Question: I added Tableview on xib file(you can see on image).tableview is loading well . But last cell is out of screen so when I Swipe Up last index is showing. When I get off my hand, last cell is not appear. I don't change any height of tableview . Why not fixed to my screen ?
I am using reveal menu like facebook in this project : <URL>
Also You can see problem on movie.
<URL>

viewcontroller.h
'''
@property(nonatomic,retain)IBOutlet UITableView * tableview;
'''
viewcontroller.m
'''
-(void)viewDidAppear:(BOOL)animated
{
self.tableview.backgroundColor=[UIColor colorWithRed:(28/255.0) green:(28/255.0) blue:(28/255.0) alpha:1];
[self.tableview setSeparatorColor:[UIColor blackColor]];
}
- (void)viewDidLoad
{
[super viewDidLoad];
if ([self respondsToSelector:@selector(edgesForExtendedLayout)])
self.edgesForExtendedLayout = UIRectEdgeNone;
}
#pragma mark -
#pragma mark - UITableViewDataSource
- (NSInteger)numberOfSectionsInTableView:(UITableView *)tableView {
return 2;
}
- (NSInteger)tableView:(UITableView *)tableView numberOfRowsInSection:(NSInteger)section
{
if (section==0)
{
return 5;
}
if (section==1)
{
return 3;
}
return 0;
}
- (UITableViewCell *)tableView:(UITableView *)tableView cellForRowAtIndexPath:(NSIndexPath *)indexPath
{
static NSString *CellIdentifier = @"Cell";
UITableViewCell *cell = [tableView dequeueReusableCellWithIdentifier:CellIdentifier];
if (cell == nil) {
cell = [[UITableViewCell alloc] initWithStyle:UITableViewCellStyleDefault reuseIdentifier:CellIdentifier];
}
cell.textLabel.text =@"exampleCell";
NSLog(@"cell.contentView.bounds.size.width %1.0f",cell.contentView.bounds.size.width);
return cell;
}
- (CGFloat)tableView:(UITableView *)tableView heightForHeaderInSection:(NSInteger)section
{
if(section == 1)
return 40;
return 0;
}
- (CGFloat)tableView:(UITableView *)tableView heightForRowAtIndexPath:(NSIndexPath *)indexPath
{
self.tableview.layer.cornerRadius = 10.0f;
tableView.layer.borderWidth = 2.0;
tableView.layer.borderColor = [UIColor redColor].CGColor;
return 60;
}
#pragma mark UITableViewDelegate
- (void)tableView: (UITableView*)tableView
willDisplayCell: (UITableViewCell*)cell
forRowAtIndexPath: (NSIndexPath*)indexPath
{
cell.backgroundColor =[UIColor colorWithRed:(41/255.0) green:(41/255.0) blue:(41/255.0) alpha:1];
cell.textLabel.backgroundColor = [UIColor clearColor];
cell.detailTextLabel.backgroundColor = [UIColor clearColor];
if([indexPath row] == ((NSIndexPath*)[[tableView indexPathsForVisibleRows] lastObject]).row){
//end of loading
//for example [activityIndicator stopAnimating];
}
}
- (UIView *) tableView:(UITableView *)tableView viewForHeaderInSection:(NSInteger)section
{
UIView *headerView = [[UIView alloc] initWithFrame:CGRectMake(0, 0, tableView.bounds.size.width, 30)];
[headerView setBackgroundColor:[UIColor colorWithRed:(112/255.0) green:(112/255.0) blue:(112/255.0) alpha:1]];
UILabel *titleLabel = [ [UILabel alloc] initWithFrame:CGRectMake(20, 0, 300, 44)];
titleLabel.text = @"MUSTERI ALANI";
titleLabel.textColor = [UIColor whiteColor];
titleLabel.backgroundColor = [UIColor clearColor];
[headerView addSubview:titleLabel];
return headerView;
}
'''
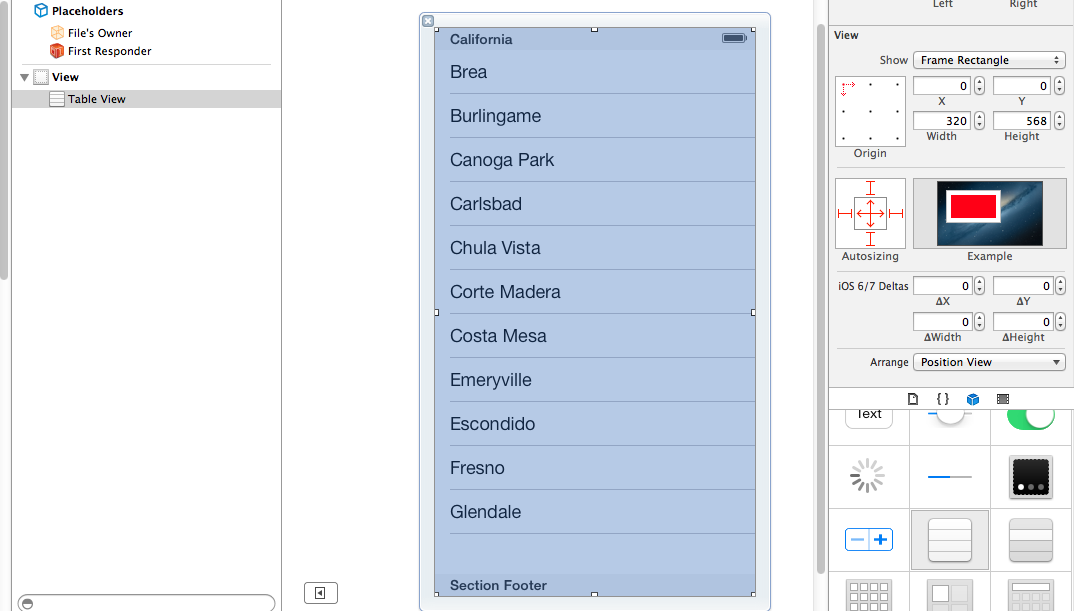
Answer: In your video, this menu appears to be a slide out menu, presumably using some third party slide out menu controller library. So this view controller is contained within some container view from that. It is possible that the slide out menu controller isn't properly sizing your view controller to fit its container view.
One solution would be to check any example apps that come with the slide out controller you're using to see if they suffer from the bug and report this to the developer if it is the case. This would be good because other developers would benefit from the improvements. In fact it's possible the slide out controller you're using has fixed this bug with a newer version already that you don't have yet.
Another solution, assuming there's an example app that doesn't suffer from this, is to see how it is adding its slide out menu and see if you're failing to do something that they're doing.
Lastly, if there's no example app or you can't figure out why theirs is working differently, try adding the following to your view controller's 'viewDidAppear:' method:
'''
self.view.frame = self.view.superview.bounds;
'''
This assumes that the container view they create is properly sized.